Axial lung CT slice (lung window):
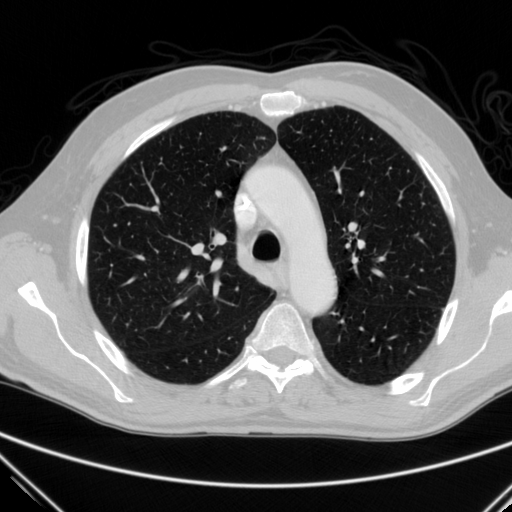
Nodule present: no